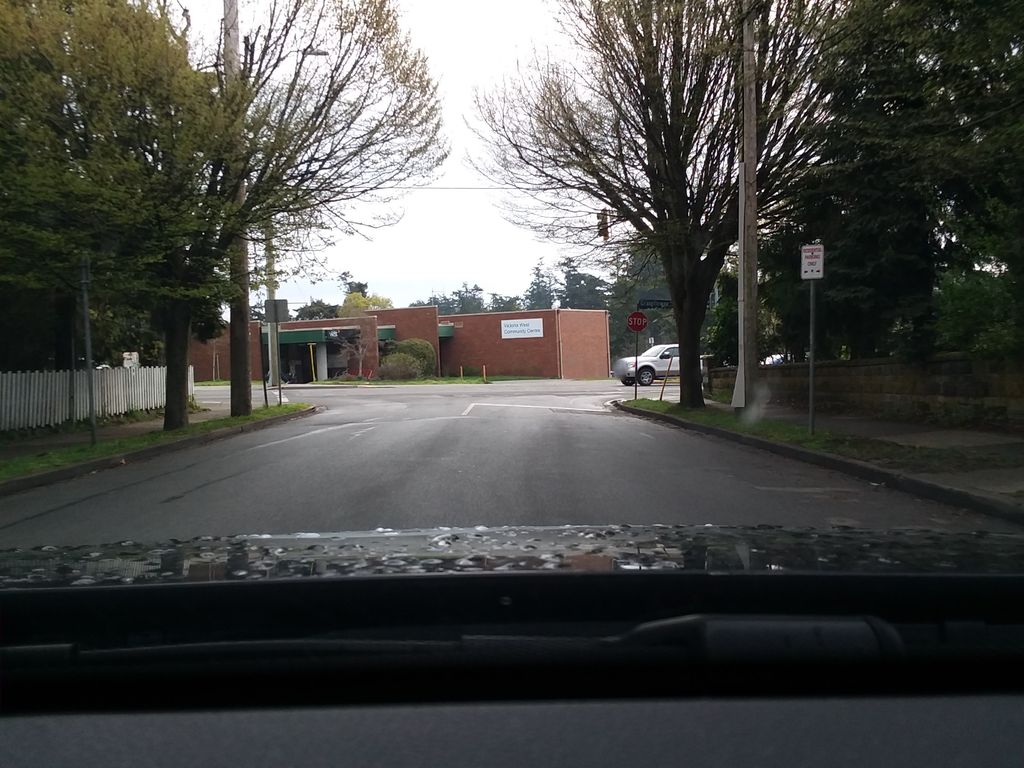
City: victoria